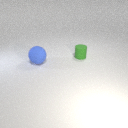
large blue rubber sphere to the left of small green rubber cylinder